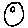
Label: moon